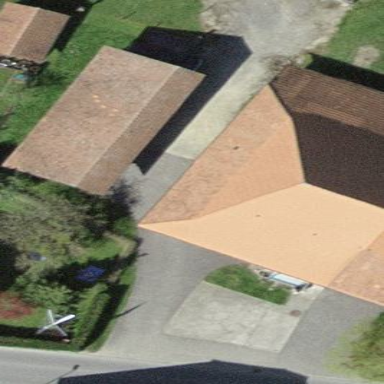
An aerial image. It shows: Garage.